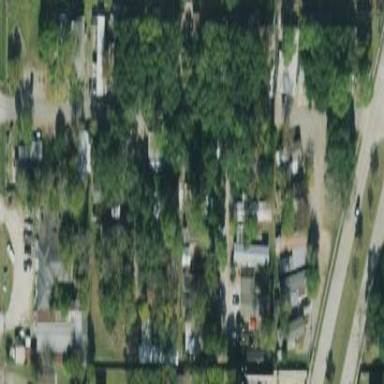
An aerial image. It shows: Residential area that serves as trailer park.